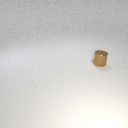
small brown metal cylinder